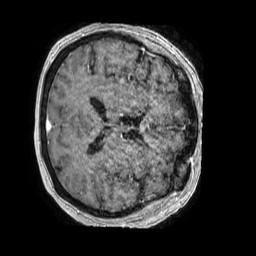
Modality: T1w
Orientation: axial
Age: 70
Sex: female
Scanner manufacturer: philips
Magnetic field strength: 1.5 T
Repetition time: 0.007771 s
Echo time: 0.003546 s